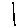
Label: line